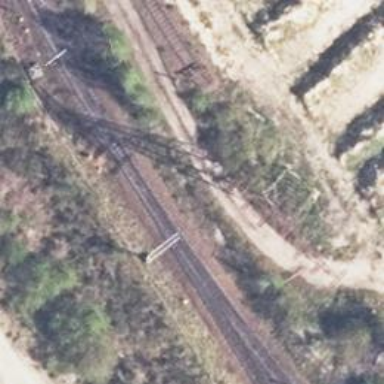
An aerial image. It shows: Railway switch.